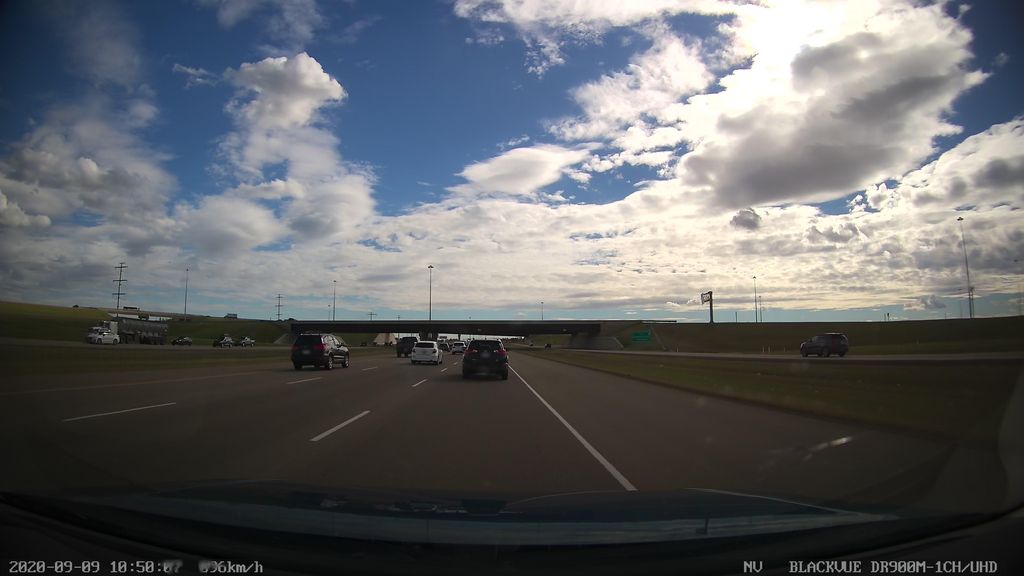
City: edmonton